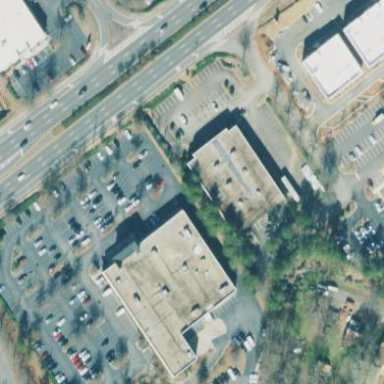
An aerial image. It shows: Fitness center building.